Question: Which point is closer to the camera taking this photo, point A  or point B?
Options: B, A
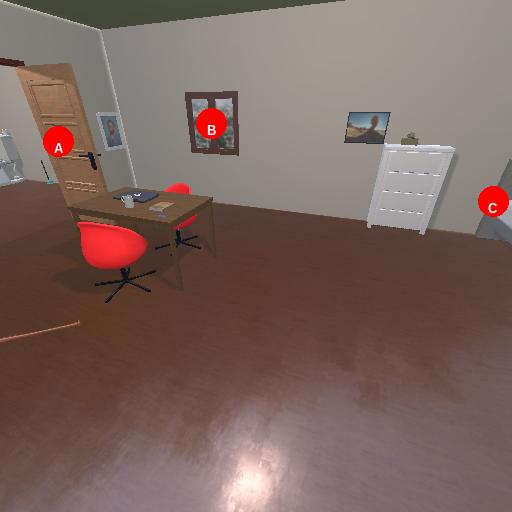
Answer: B